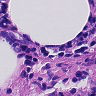
Metastatic tissue present: no